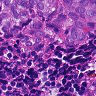
Metastatic tissue present: yes